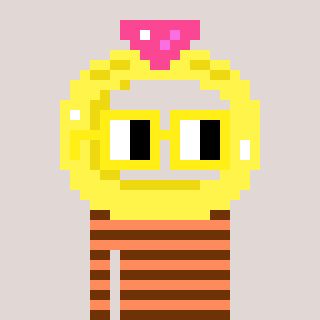
a pixel art character with square yellow glasses, a ring-shaped head and a peachy-colored body on a warm background